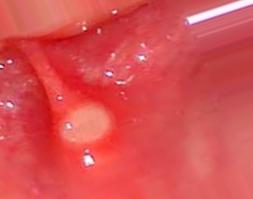
Condition: Mouth Ulcer